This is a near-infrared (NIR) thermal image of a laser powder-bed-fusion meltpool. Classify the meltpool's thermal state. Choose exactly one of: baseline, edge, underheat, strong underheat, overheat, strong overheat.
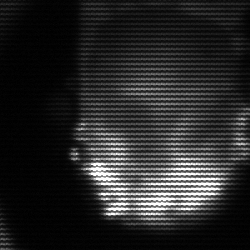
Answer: baseline